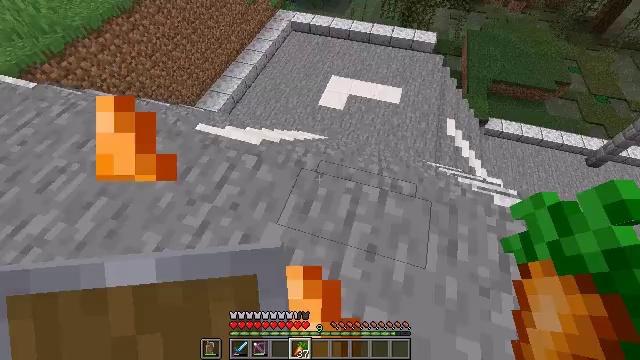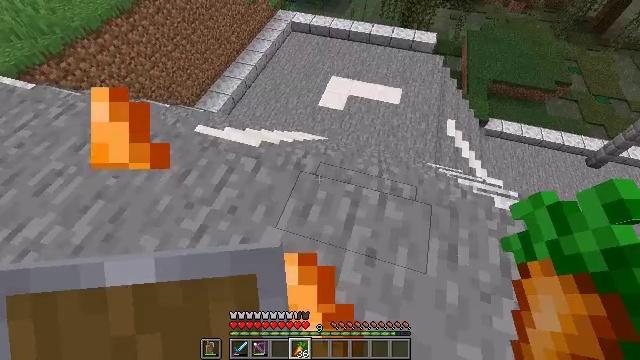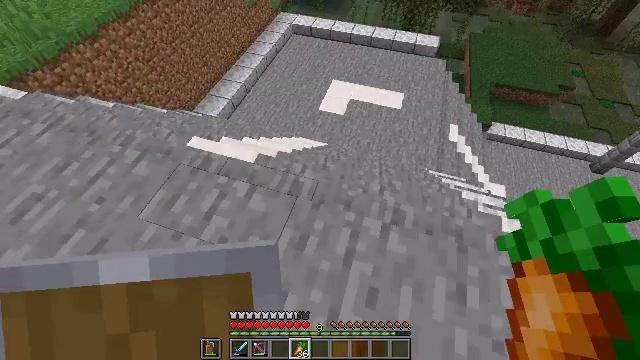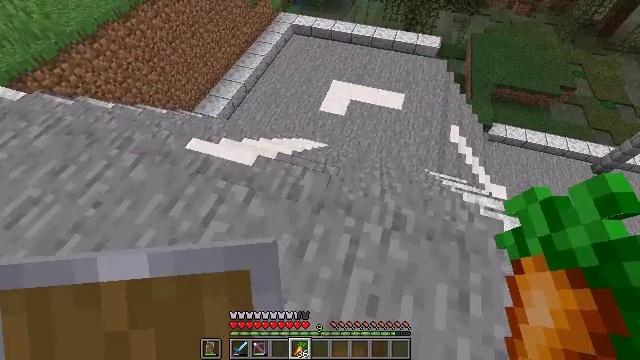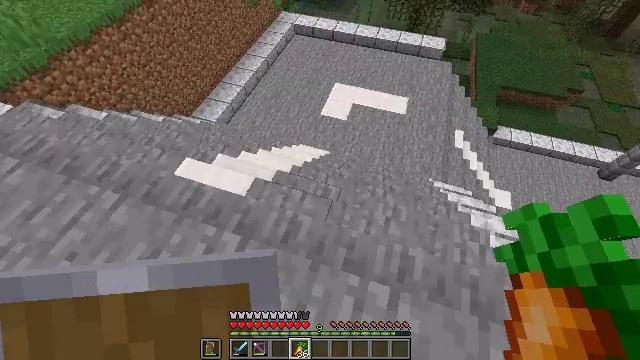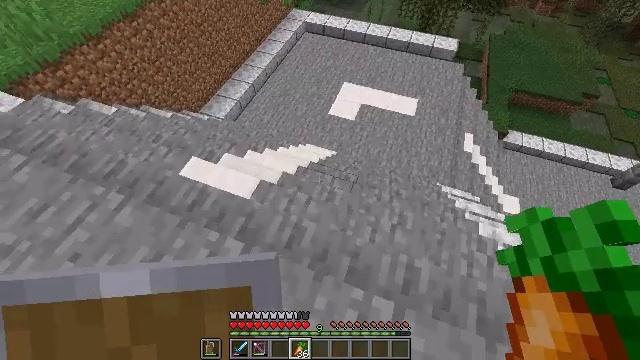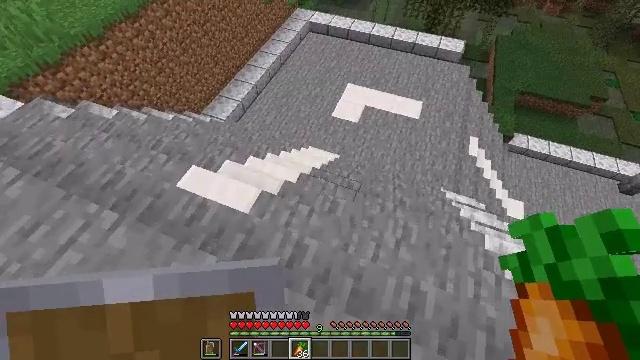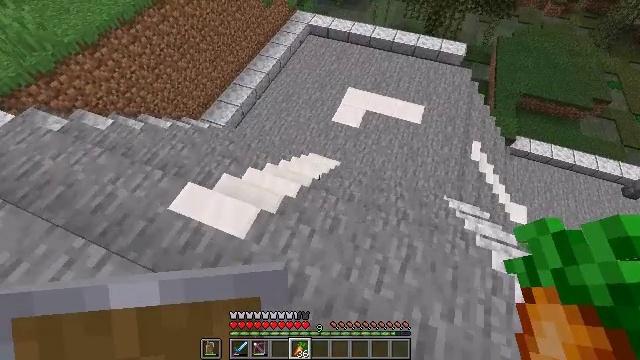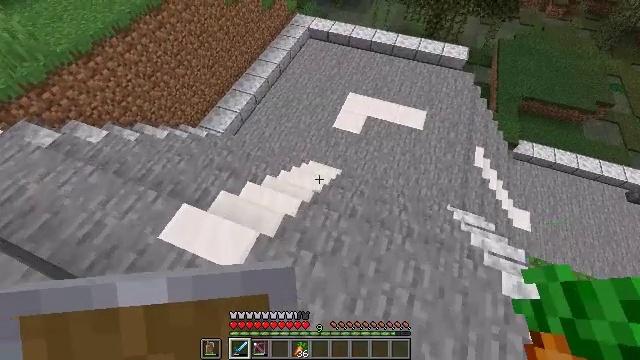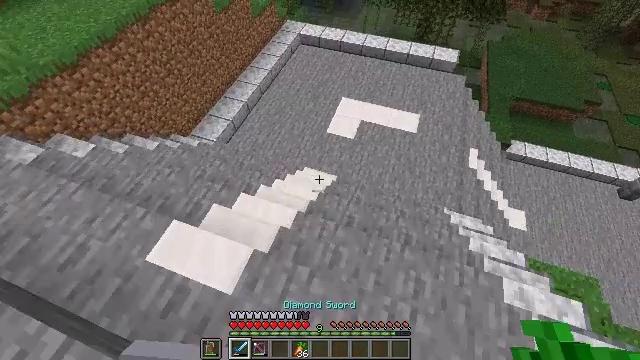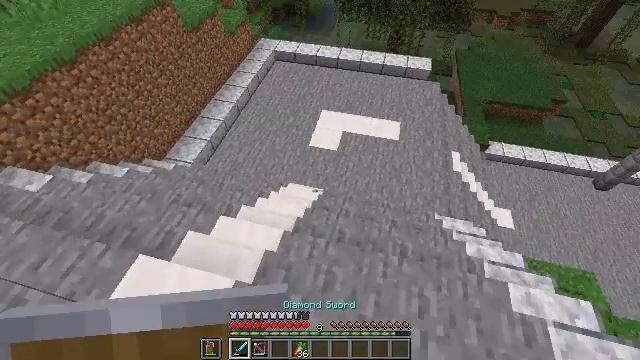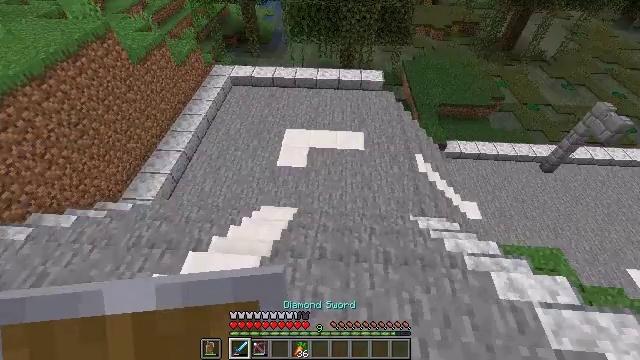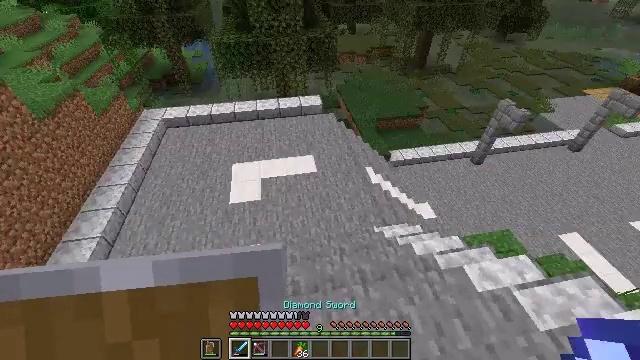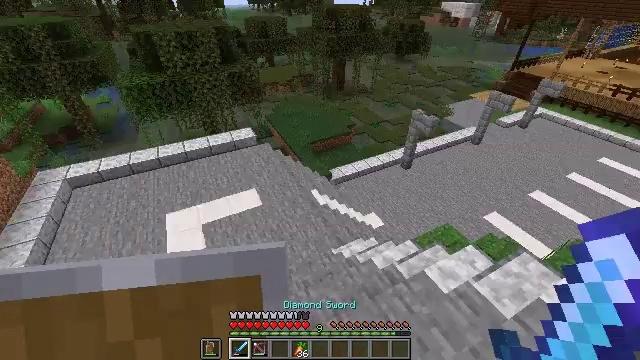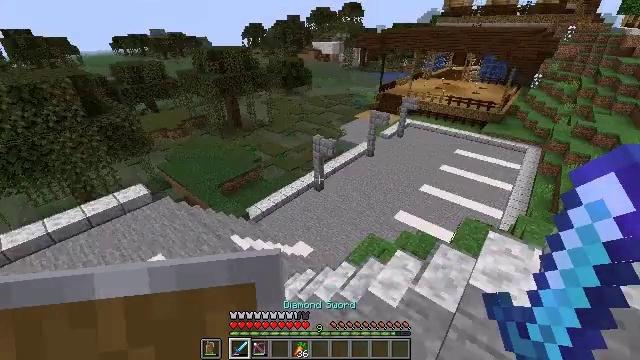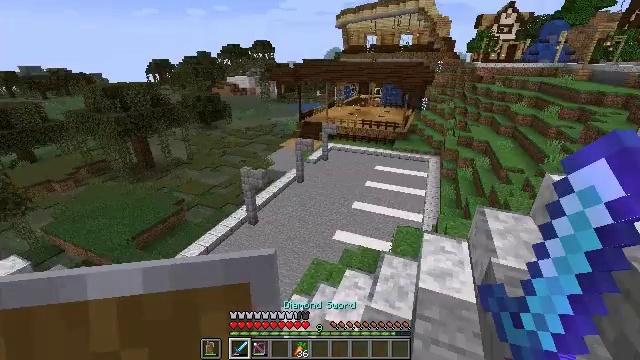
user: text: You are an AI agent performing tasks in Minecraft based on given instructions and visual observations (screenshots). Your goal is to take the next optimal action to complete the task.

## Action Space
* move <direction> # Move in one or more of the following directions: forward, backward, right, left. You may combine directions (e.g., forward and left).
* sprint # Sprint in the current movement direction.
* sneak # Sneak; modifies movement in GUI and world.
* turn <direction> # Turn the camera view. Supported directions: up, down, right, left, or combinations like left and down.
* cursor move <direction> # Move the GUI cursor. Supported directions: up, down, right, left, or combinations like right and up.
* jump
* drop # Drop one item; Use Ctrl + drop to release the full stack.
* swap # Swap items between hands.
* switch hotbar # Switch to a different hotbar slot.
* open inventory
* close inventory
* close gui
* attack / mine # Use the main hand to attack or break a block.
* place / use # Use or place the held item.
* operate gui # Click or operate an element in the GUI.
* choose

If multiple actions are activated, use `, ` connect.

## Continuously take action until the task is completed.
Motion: motion action
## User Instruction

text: Mine planks.
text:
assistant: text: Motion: move forward, use / place
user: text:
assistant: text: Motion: move forward, use / place
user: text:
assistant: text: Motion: move forward, use / place
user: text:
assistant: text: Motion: move forward, use / place
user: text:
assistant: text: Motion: move forward, turn left, use / place
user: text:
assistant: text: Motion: move forward, use / place
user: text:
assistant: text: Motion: move forward, use / place
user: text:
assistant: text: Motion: move forward, use / place, switch to hotbar 1
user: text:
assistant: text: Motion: move forward, turn right, use / place, switch to hotbar 1
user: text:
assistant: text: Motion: move forward, turn right and up, switch to hotbar 1
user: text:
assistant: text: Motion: move forward, turn right and up
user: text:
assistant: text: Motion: move forward, turn right and up
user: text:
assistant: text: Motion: move forward, turn right and up
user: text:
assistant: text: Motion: move forward and move left, turn right and up
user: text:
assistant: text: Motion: move forward and move left, turn right and up
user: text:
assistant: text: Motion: move forward and move left, turn right and up
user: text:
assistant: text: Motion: move forward and move left
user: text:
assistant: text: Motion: move forward and move left
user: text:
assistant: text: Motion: move forward and move left
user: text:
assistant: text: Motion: move forward and move left
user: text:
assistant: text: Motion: move forward and move left
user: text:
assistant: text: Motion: move forward and move left
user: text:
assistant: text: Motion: move forward and move left, turn left
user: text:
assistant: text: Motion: move forward and move left, turn left and down
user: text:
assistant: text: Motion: move forward and move left, turn left and down
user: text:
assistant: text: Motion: move forward and move left, turn left and down
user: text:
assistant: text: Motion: move forward and move left
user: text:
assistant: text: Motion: move forward and move left
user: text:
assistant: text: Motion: move forward and move left
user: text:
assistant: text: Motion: move forward and move left